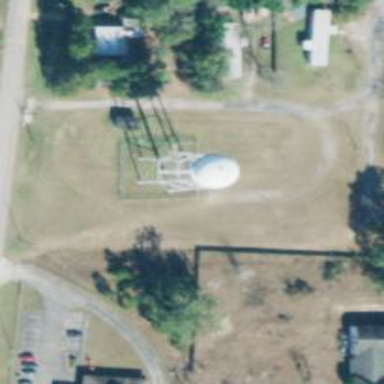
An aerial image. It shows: Water tower that is man-made.